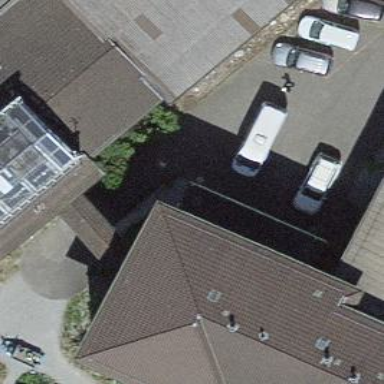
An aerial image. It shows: Toilets.